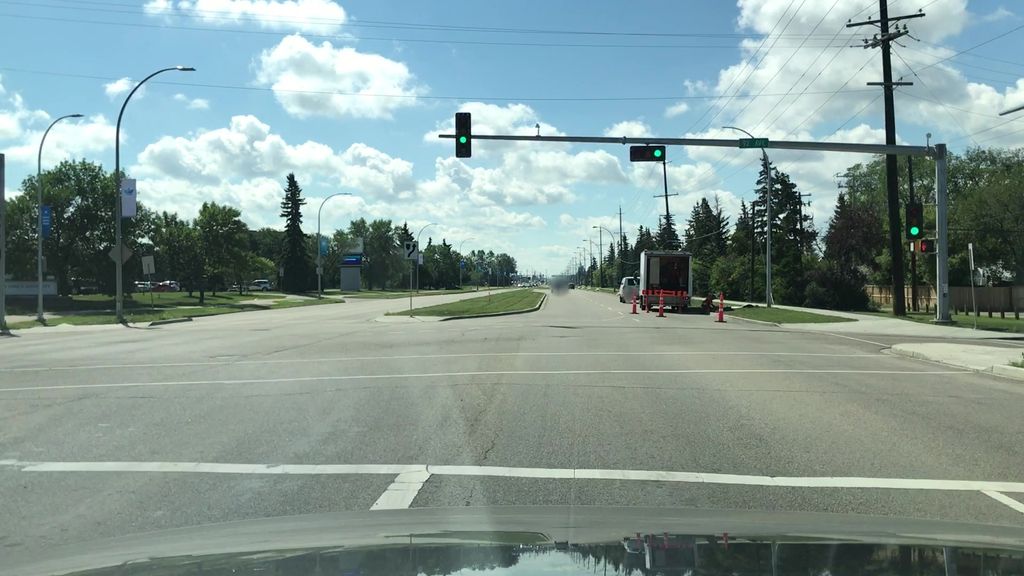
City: edmonton